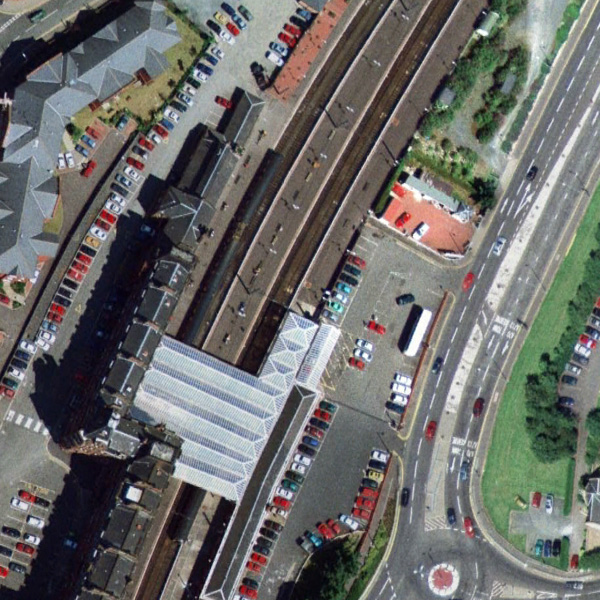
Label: RailwayStation